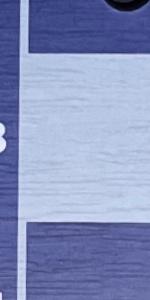
Label: Empty